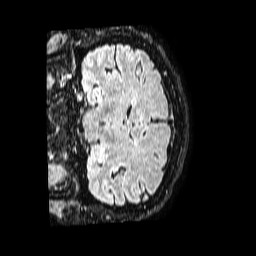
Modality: FLAIR
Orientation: coronal
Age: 52
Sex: female
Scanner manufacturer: philips
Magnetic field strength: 1.5 T
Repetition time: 4.8 s
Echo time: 0.3 s